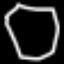
Label: octagon